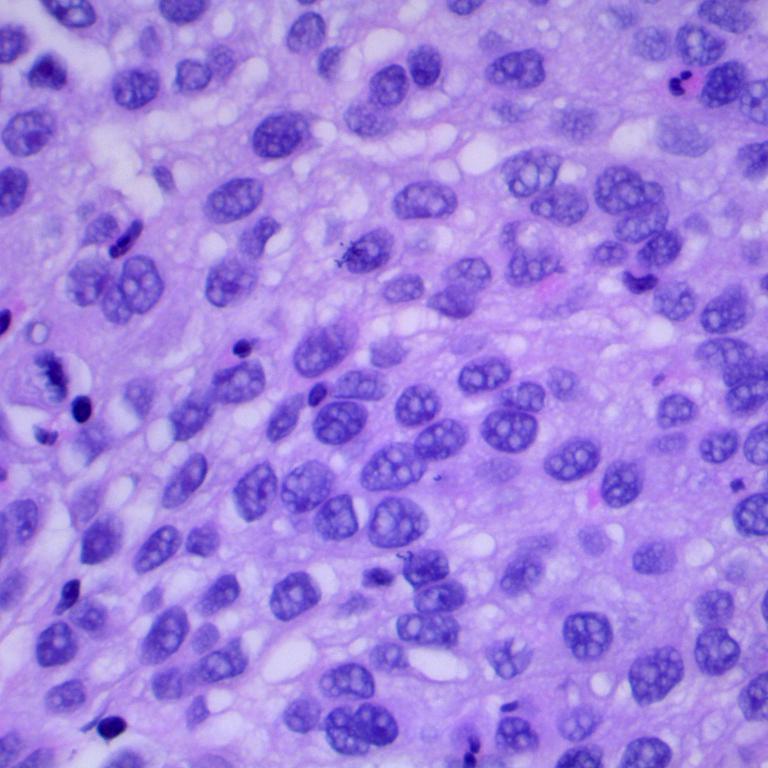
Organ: lung
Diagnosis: squamous carcinomas